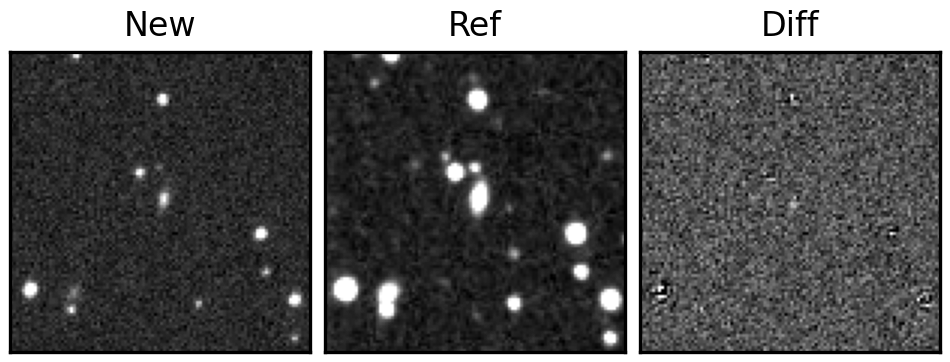
Label: real